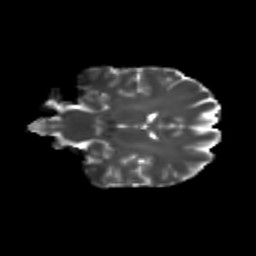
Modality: T2w
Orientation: coronal
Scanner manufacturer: siemens
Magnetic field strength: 3 T
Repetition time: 9.2 s
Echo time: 0.084 s